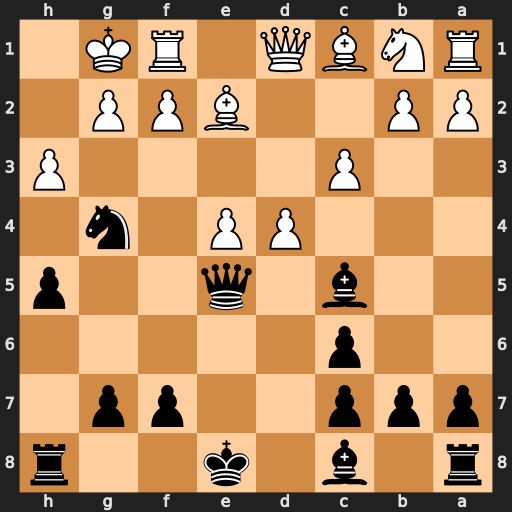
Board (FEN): r1b1k2r/ppp2pp1/2p5/2b1q2p/3PP1n1/2P4P/PP2BPP1/RNBQ1RK1
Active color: b
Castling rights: kq
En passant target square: -
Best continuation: Qh2#